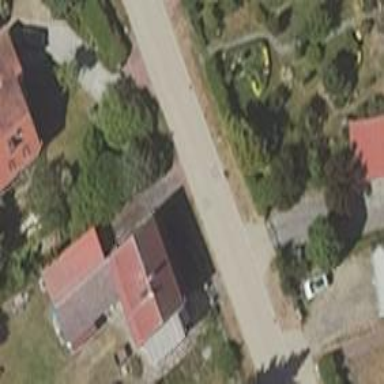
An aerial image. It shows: Residential road.